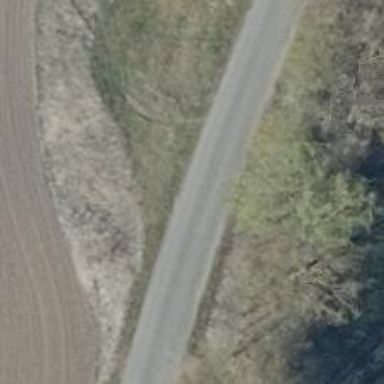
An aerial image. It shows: Unclassified road.